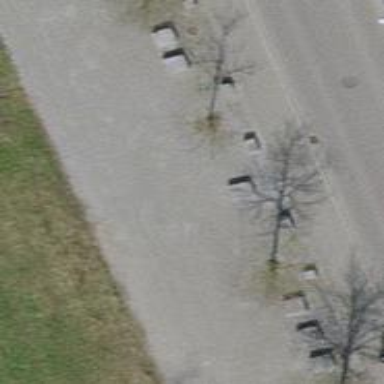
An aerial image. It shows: Avenue lined with deciduous broadleaved trees.